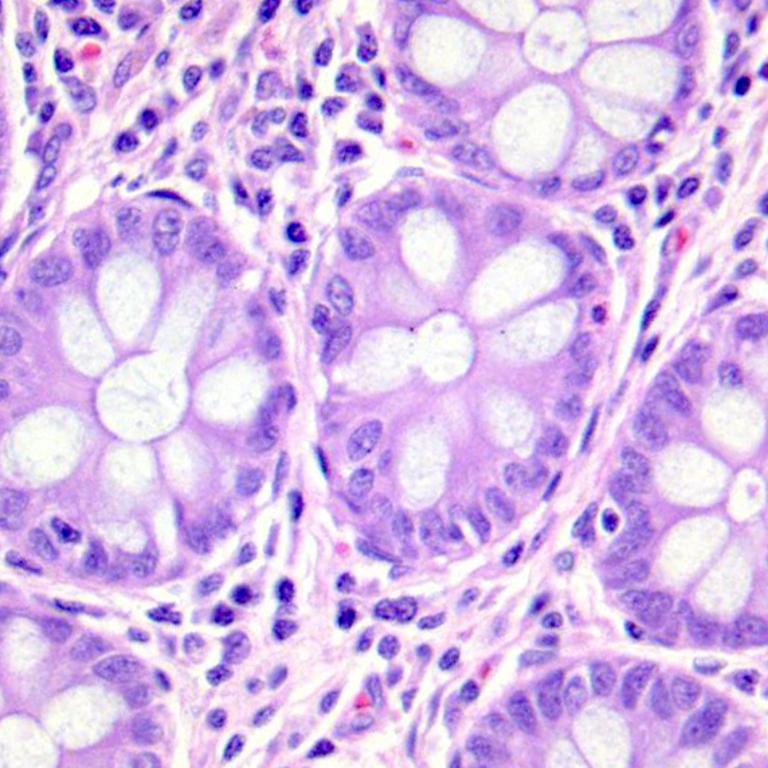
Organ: colon
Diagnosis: benign